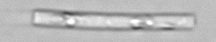
Label: Leptocylindrus